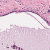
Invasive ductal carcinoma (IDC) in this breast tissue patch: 0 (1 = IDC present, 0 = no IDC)